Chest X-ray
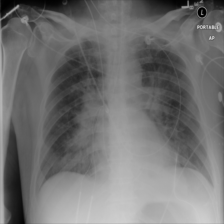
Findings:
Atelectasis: negative
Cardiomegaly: negative
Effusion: negative
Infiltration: positive
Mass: negative
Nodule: negative
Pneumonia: negative
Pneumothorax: negative
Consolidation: negative
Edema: positive
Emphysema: negative
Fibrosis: negative
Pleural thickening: negative
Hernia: negative